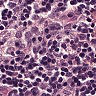
Metastatic tissue present: no